Question: I have one list and a h1 header. I want the list to be on the left and the h1 to the center of the screen. Also I want the h1 to be vertical align to the middle of the list. The height and the width(will not be that big to overlap with the header. On smaller screens I will just put the list down the header) of the list is unknown. The h1 will be just one word. So the list determines the height of the container.
'''
<header>
<ul>
<li>1</li>
<li>2</li>
<li>3</li>
<li>4</li>
<li>5</li>
<li>6</li>
</ul>
<h1>BLOG</h1>
</header>
'''
'''
header{
width: 100%;
}
ul{
padding: 0;
margin: 0;
list-style: none;
}
ul, h1{
display: inline-block;
vertical-align:middle;
}
'''
I tried a various techniques especially with pseudo elements but to be honest I don't quite understand it and I am stuck a lot of hours with trying.
Sorry for my English
Reference :
<URL>
<URL>
Thanks in advanced.
Provided Layout Photo

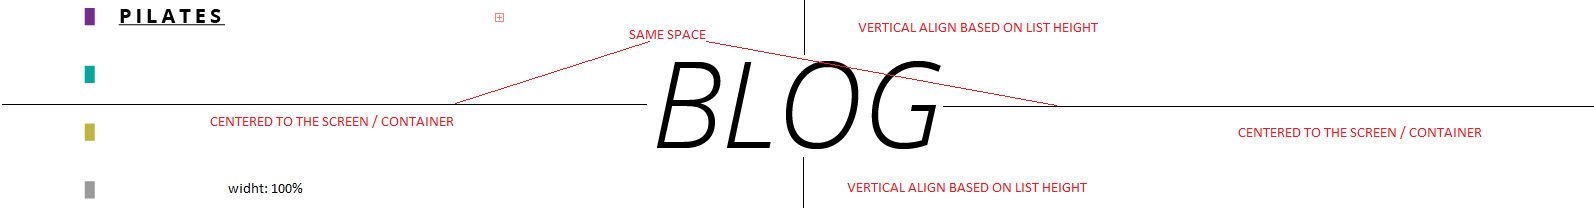
Answer: Here's one way to do it by adding a couple of wrappers to your markup:
'''
<header>
<ul>
<li>1</li>
<li>2</li>
<li>3</li>
<li>4</li>
<li>5</li>
<li>6</li>
</ul>
<div id="h1-outer-wrapper">
<div id="h1-inner-wrapper">
<h1>BLOG</h1>
<div>
</div>
</header>
'''
And the CSS:
'''
header {
width: 100%;
}
ul {
padding: 0;
margin: 0;
list-style: none;
}
ul, #h1-outer-wrapper {
display: inline-block;
vertical-align: middle;
}
#h1-inner-wrapper {
position: absolute;
width: 100%;
left: 0;
}
h1 {
text-align: center;
padding: 0;
margin: -.6em 0 0 0;
}
'''